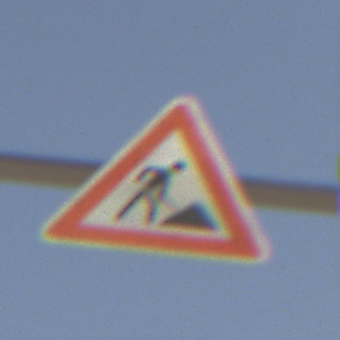
Verkehrszeichen: Arbeitsstelle
Umgebung: Outdoor, Suburban
Tageszeit: MorningAfternoon
Wetter: Clear
Licht: Natural
Jahreszeit: NotSpecified
Kontrast: HighContrast